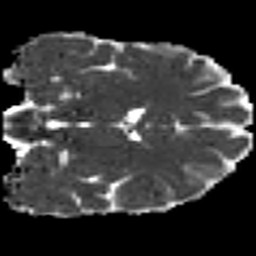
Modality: MD
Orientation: coronal
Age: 32
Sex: male
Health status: ill
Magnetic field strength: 3 T
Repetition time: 9 s
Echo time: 0.093 s